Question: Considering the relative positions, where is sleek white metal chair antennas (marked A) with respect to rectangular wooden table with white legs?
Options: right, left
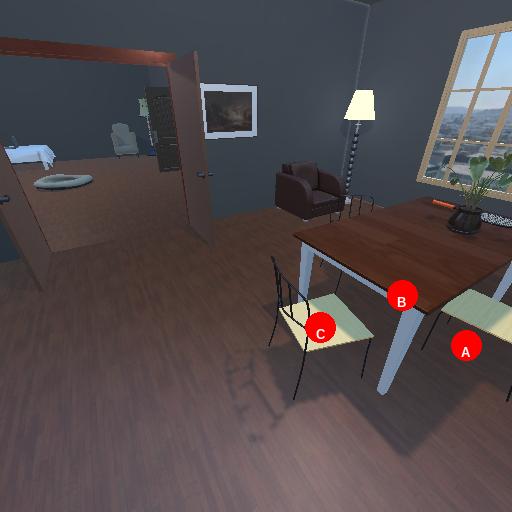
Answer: right